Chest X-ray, AP view. Patient: 40 years old, sex F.
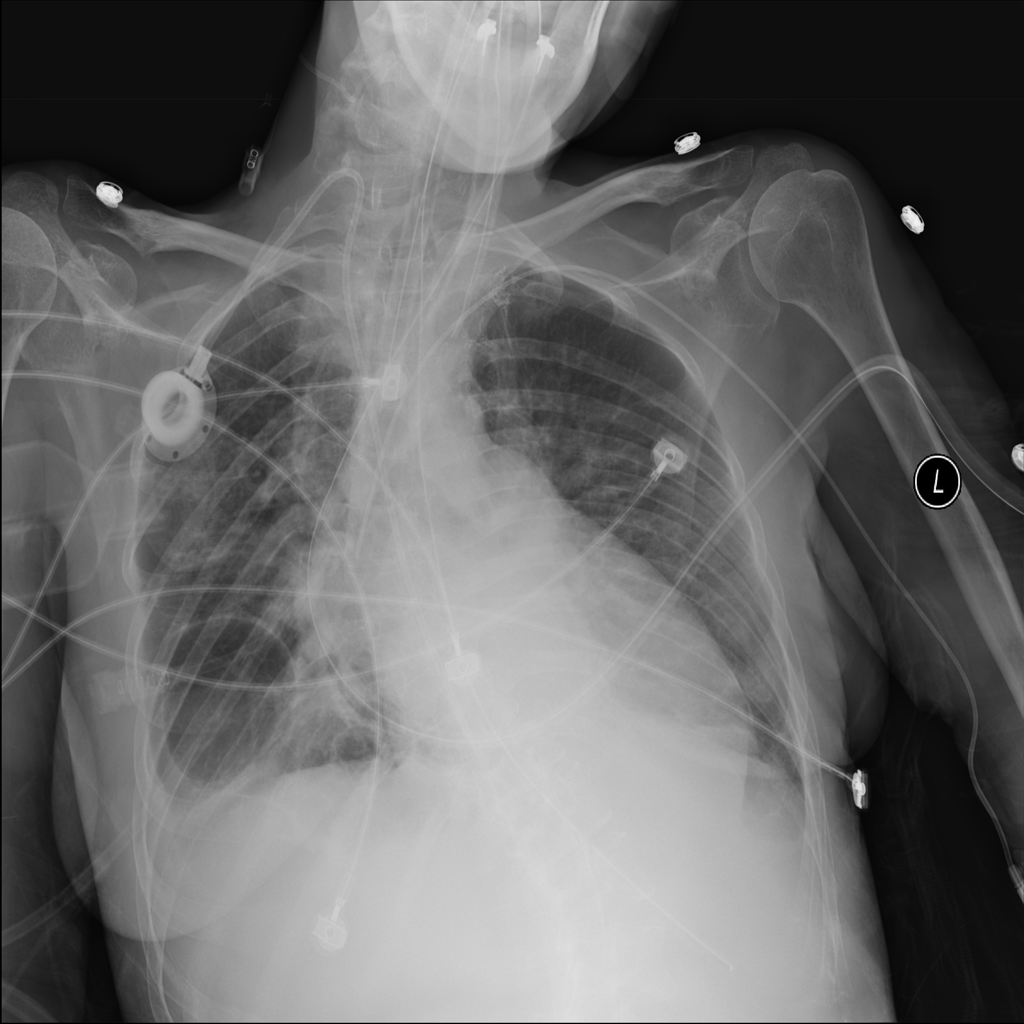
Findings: Atelectasis, Infiltration